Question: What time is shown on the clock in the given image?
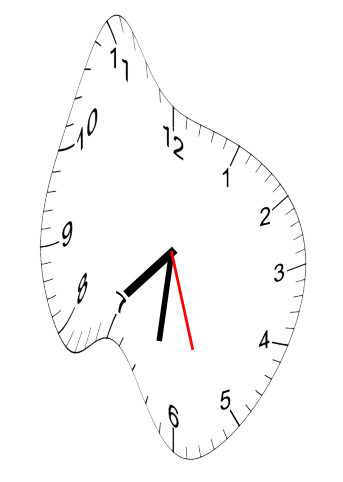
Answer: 07:31:27